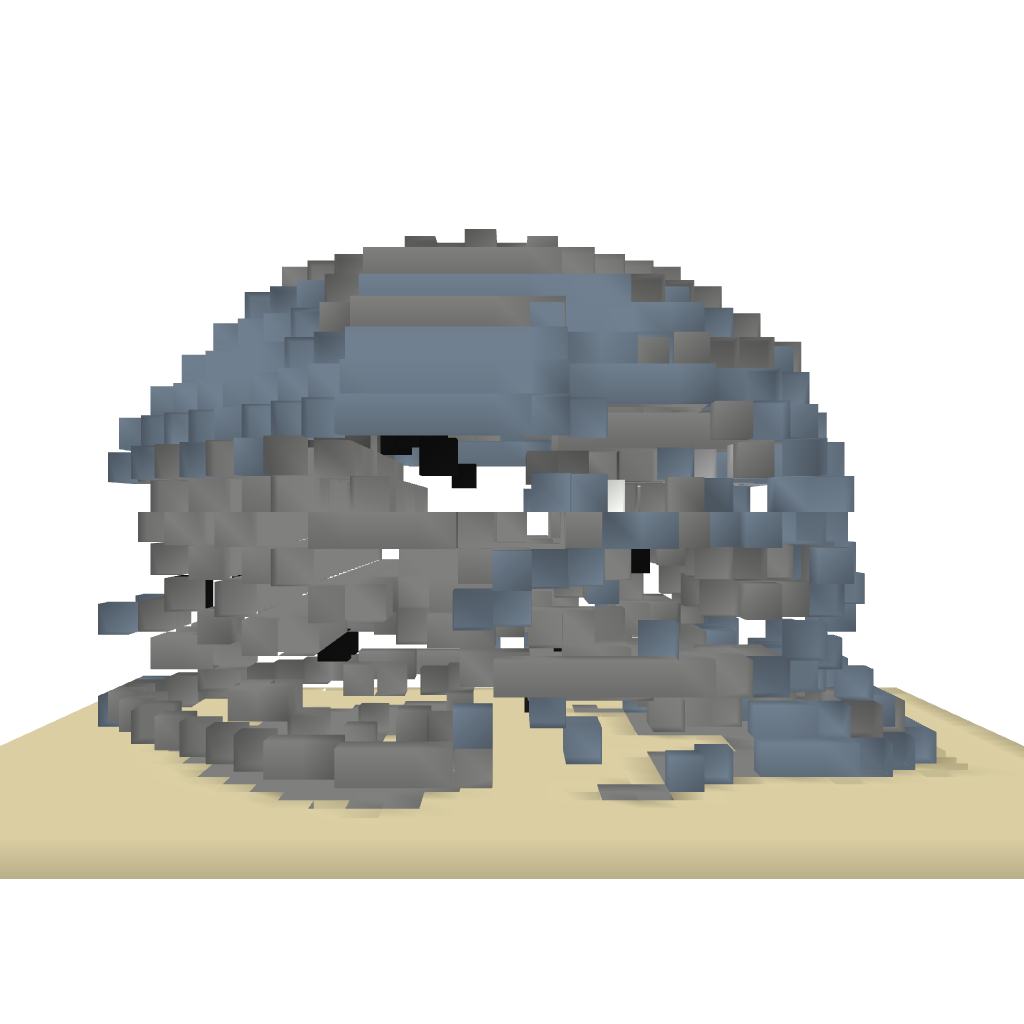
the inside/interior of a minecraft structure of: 3d skull house